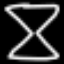
Label: hourglass